Chest X-ray:
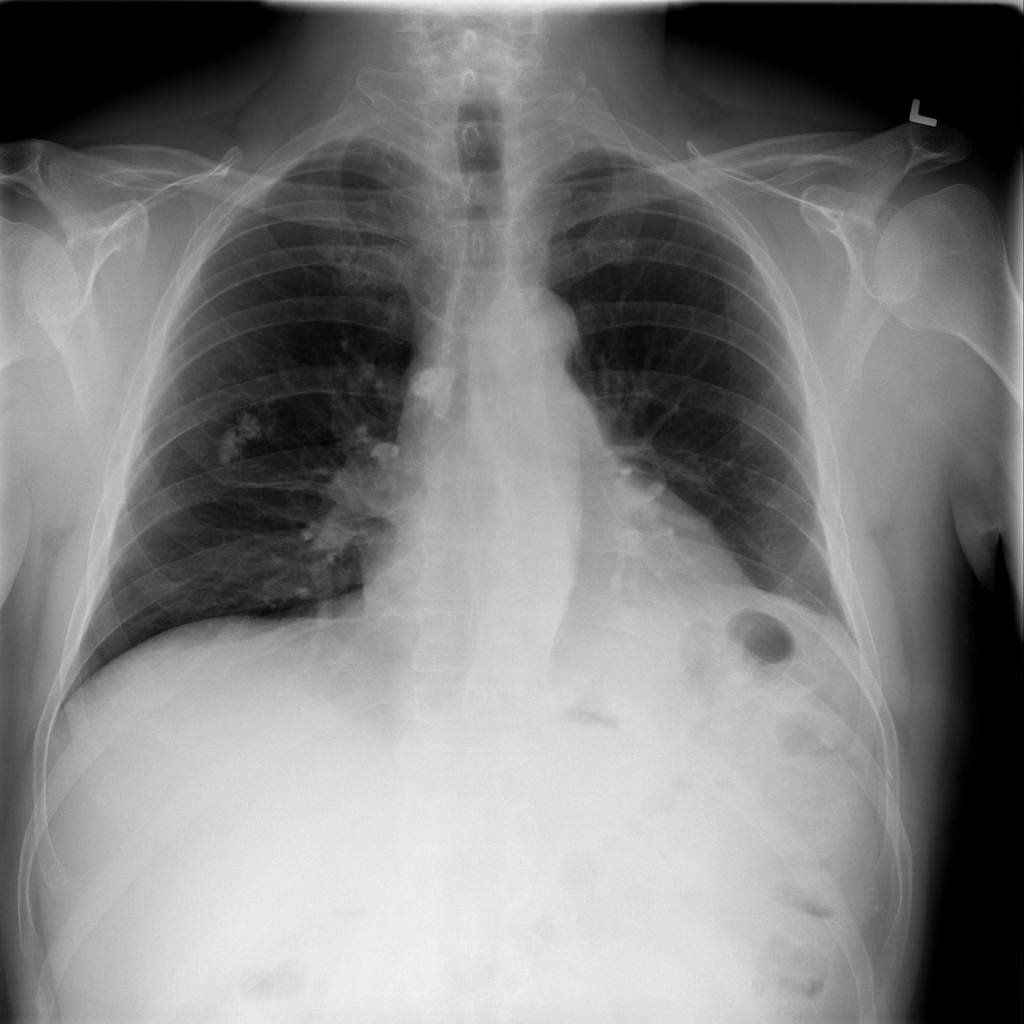
Findings: Calcification, Effusion
No abnormal finding: no